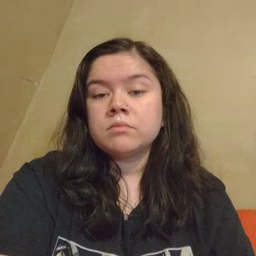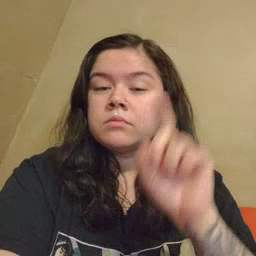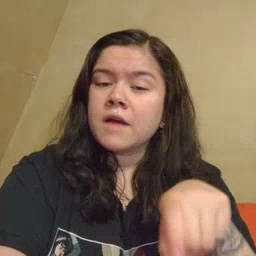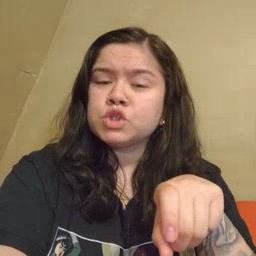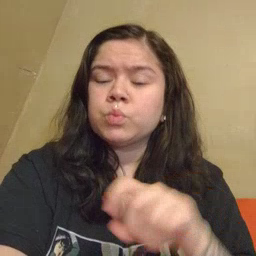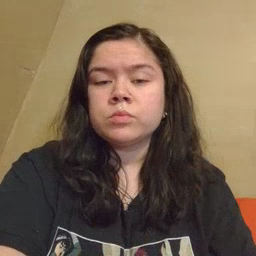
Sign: haveto